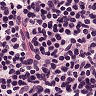
Metastatic tissue present: no